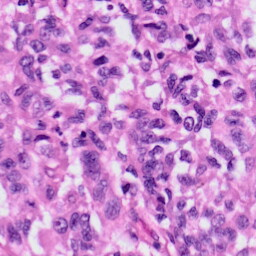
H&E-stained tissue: Skin